Question: I have made some changes through repo at . you can see the changes made as below
What command can I use to do such?
For instance if I was to roll back to the last one 0416f69, what command can I execute ?
Later if I were to readd the changes back, what command can I use?

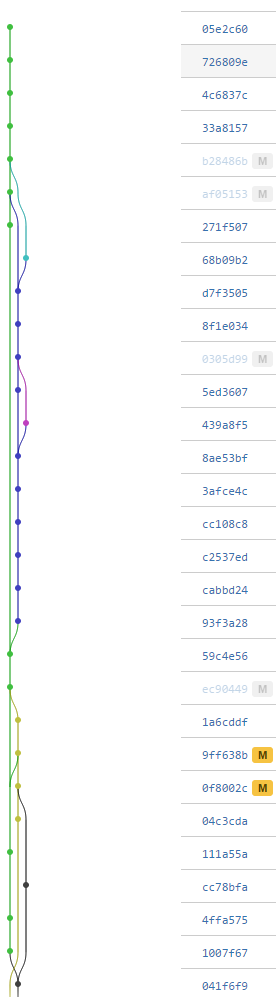
Answer: There are few options:
1. Do a git patch from your changes and later apply them.
2. Checkout the lats required commit (Detached head) and then create a new branch form the point that you wish to keep. git checkout <commit id>
3. Do a git revert on the unwanted commits
4. Backup your current work to a new branch and later on do a cherry pick on the required commits.
Good luck and hope it was helpful for you.